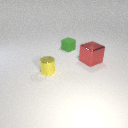
small green rubber cube to the left of large red metal cube